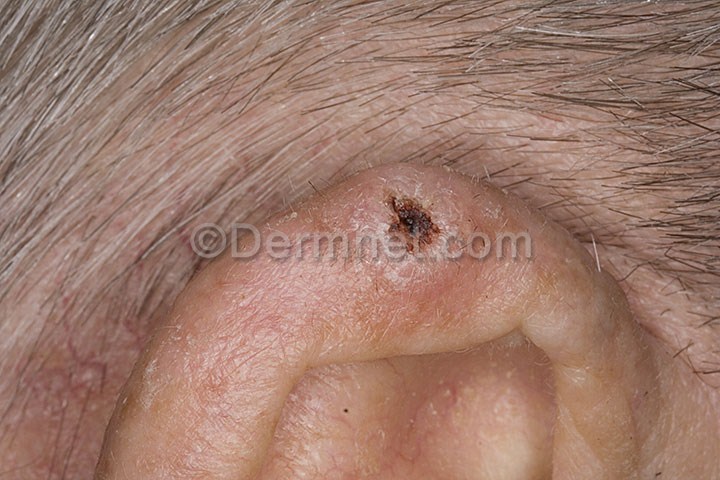
Disease: Actinic Keratosis Basal Cell Carcinoma and other Malignant Lesions